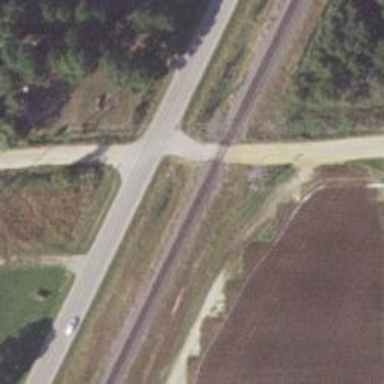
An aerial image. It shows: Unclassified road.